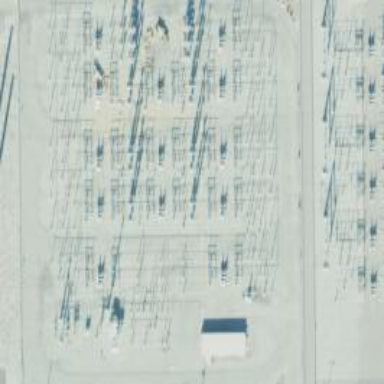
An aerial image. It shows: Switch used for power control.